Question: i have wrote query to calculate TOTAL WORK TIME and Overtime of an employee based on Intime and outTime but can't figure out to put another column 'IsAbsent'. e.g. if person doesn't come on any specific date than his INtime and TimeOut would be empty then if both are empty then new column IsAbsent should contain ABSENT otherwise if both are filled than Present.
Query:
'''
with times as (
SELECT t1.EmplID
, t3.EmplName
, min(t1.RecTime) AS InTime
, max(t2.RecTime) AS [TimeOut]
, cast(min(t1.RecTime) as datetime) AS InTimeSub
, cast(max(t2.RecTime) as datetime) AS TimeOutSub
, t1.RecDate AS [DateVisited]
FROM AtdRecord t1
INNER JOIN
AtdRecord t2
ON t1.EmplID = t2.EmplID
AND t1.RecDate = t2.RecDate
AND t1.RecTime < t2.RecTime
inner join
HrEmployee t3
ON t3.EmplID = t1.EmplID
group by
t1.EmplID
, t3.EmplName
, t1.RecDate
)
SELECT EmplID
,EmplName
,InTime
,[TimeOut]
,[DateVisited]
,convert(char(5),cast([TimeOutSub] - InTimeSub as time), 108) totaltime
,convert(char(5), case when TimeOutSub - InTimeSub >= '08:01' then
cast(TimeOutSub - dateadd(hour, 8, InTimeSub) as time) else '00:00' end, 108) as overtime
FROM times
'''
Output:

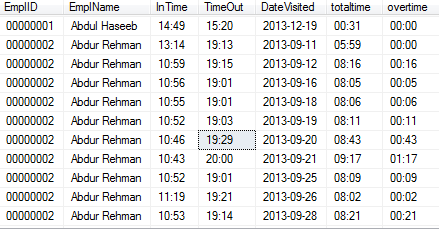
Answer: Try this, I am not sure it works, but it is worth a try (It works in my head):
'''
WITH times as (
SELECT t3.EmplID
, t3.EmplName
, min(t1.RecTime) AS InTime
, max(t2.RecTime) AS [TimeOut]
, cast(min(t1.RecTime) as datetime) AS InTimeSub
, cast(max(t2.RecTime) as datetime) AS TimeOutSub
, xx.RecDate AS [DateVisited]
, CASE WHEN max(t1.EmplID) is null and max(t2.EmplID) is NULL
then 'Yes' else 'No' END IsAbsent
FROM HrEmployee t3
CROSS JOIN
(SELECT DISTINCT RecDate FROM AtdRecord) xx
LEFT JOIN AtdRecord t1
ON t3.EmplID = t1.EmplID
and t1.RecDate = xx.RecDate
LEFT JOIN
AtdRecord t2
ON t3.EmplID = t2.EmplID
AND t1.RecDate = t2.RecDate
AND t1.RecTime < t2.RecTime
AND t2.RecDate = xx.RecDate
group by
t3.EmplID
, t3.EmplName
, xx.RecDate
)
SELECT EmplID
,EmplName
,InTime
,[TimeOut]
,[DateVisited]
,convert(char(5),cast([TimeOutSub] - InTimeSub as time), 108) totaltime
,convert(char(5), case when TimeOutSub - InTimeSub >= '08:01' then
cast(TimeOutSub - dateadd(hour, 8, InTimeSub) as time) else '00:00' end, 108) as overtime,
isAbsent
FROM times
'''